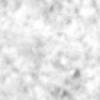
Label: no_change